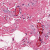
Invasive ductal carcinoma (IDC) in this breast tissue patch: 0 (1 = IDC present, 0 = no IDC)